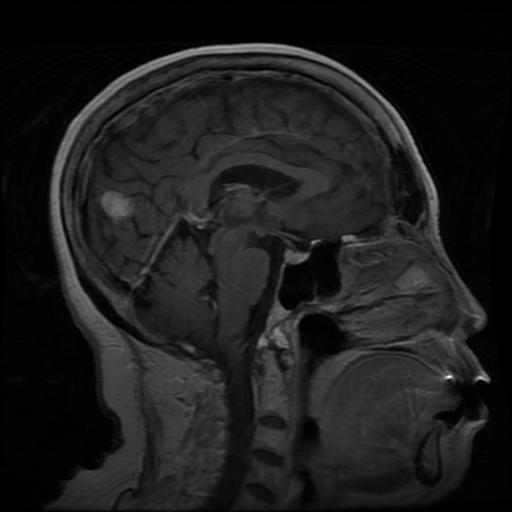
Label: meningioma